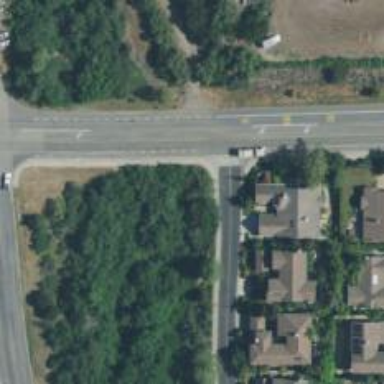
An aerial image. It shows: Unmarked crossing on the road.